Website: macys
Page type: billing-address
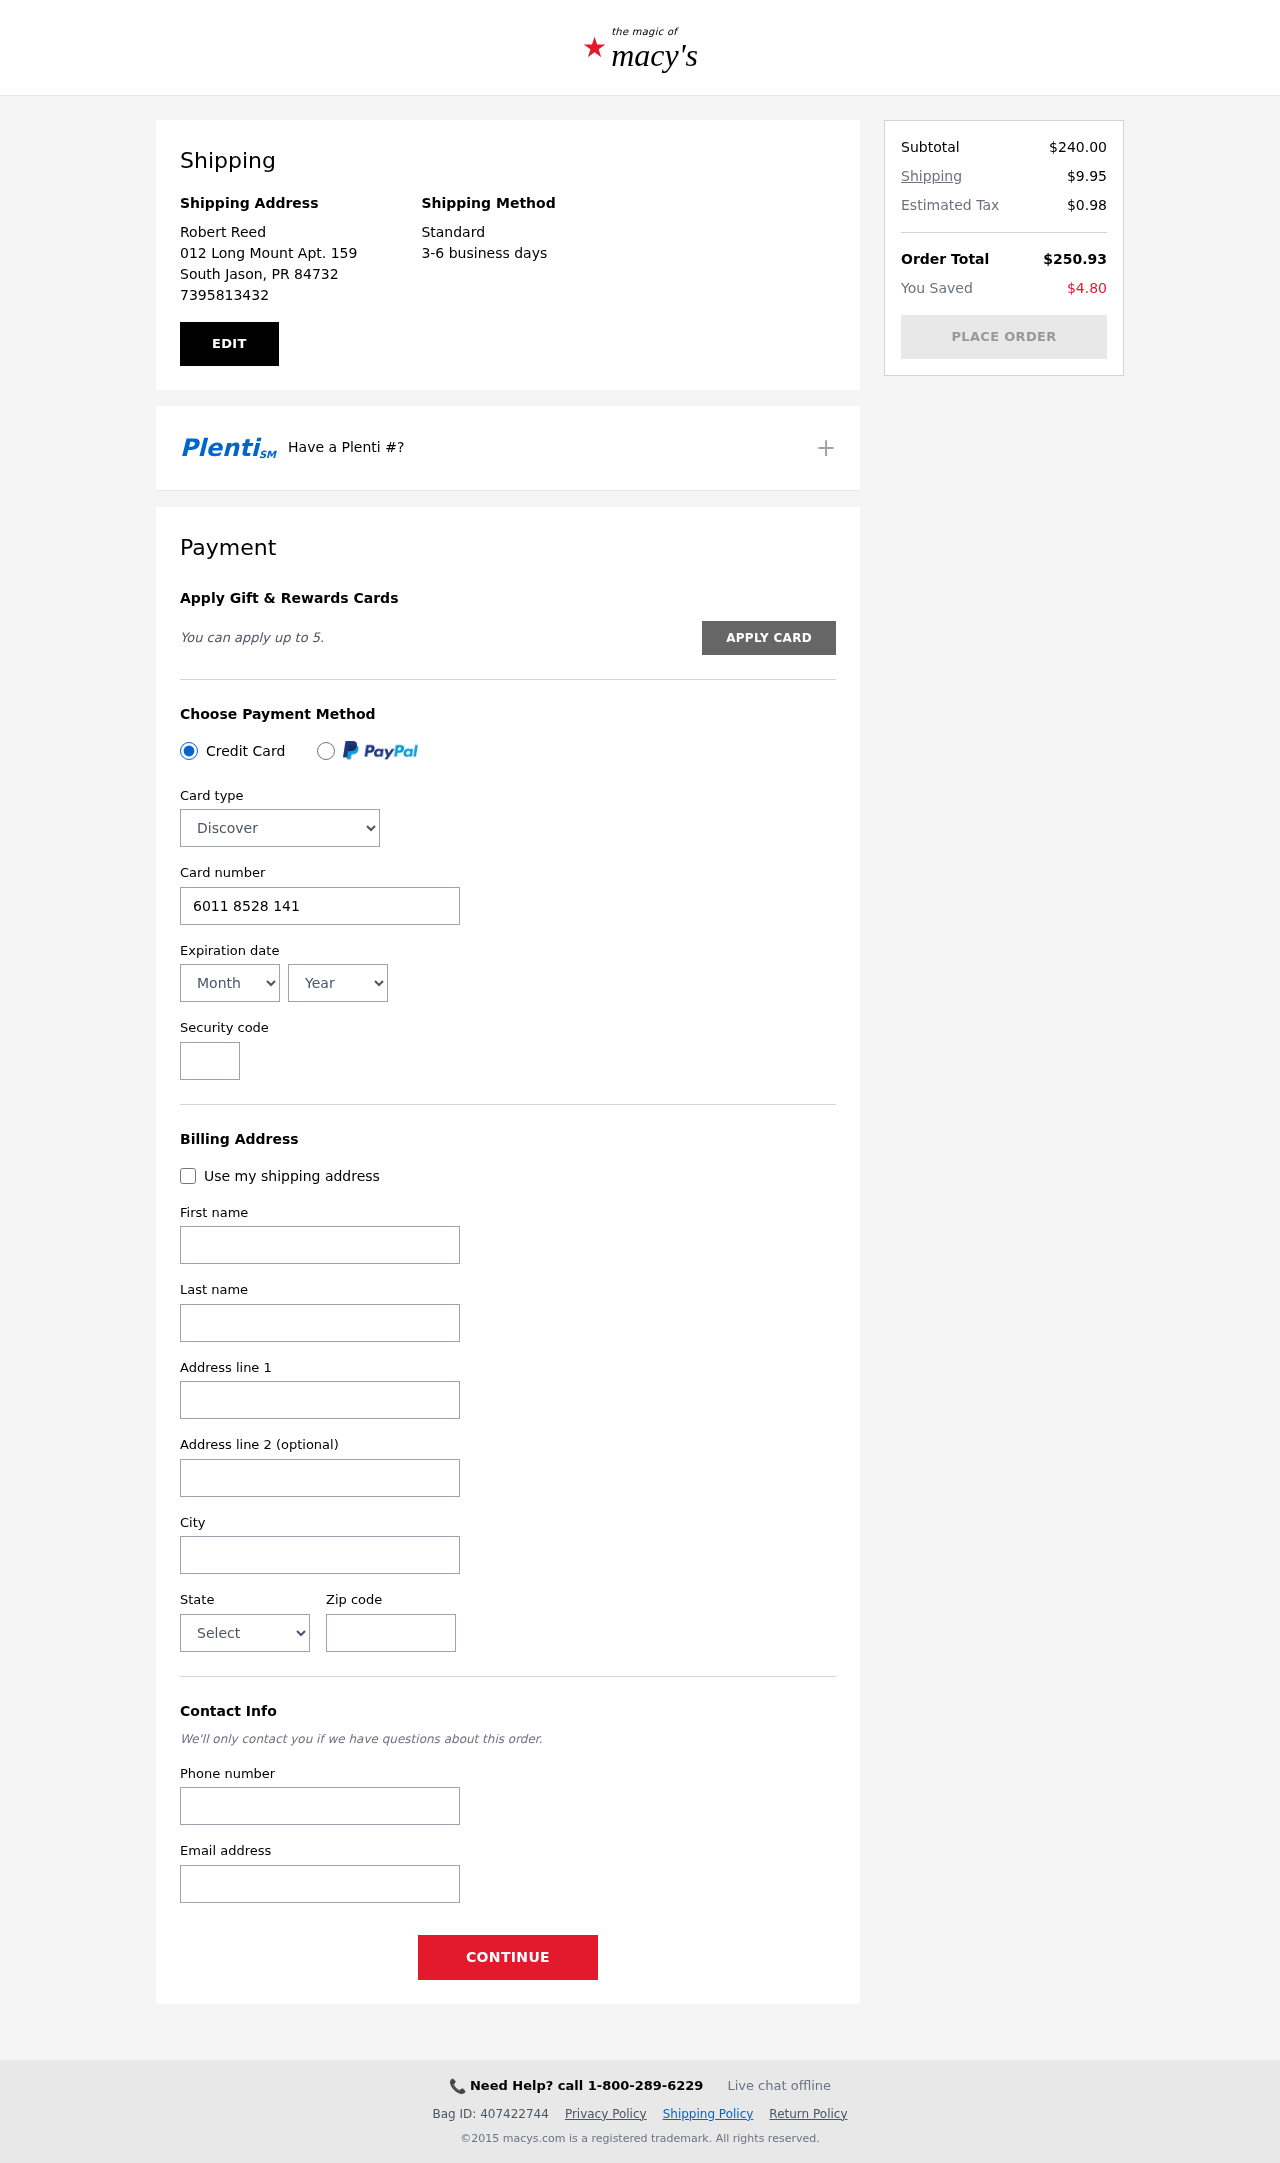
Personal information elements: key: PII_CARD_CVV
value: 841
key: PII_CARD_EXPIRY_MONTH
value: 12
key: PII_CARD_EXPIRY_YEAR
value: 30
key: PII_CARD_NUMBER
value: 6011 8528 1417 4205
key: PII_CARD_TYPE
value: Discover
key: PII_CITY
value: South Jason
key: PII_CITY_STATE_ZIP
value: South Jason, PR 84732
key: PII_EMAIL
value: robert.reed@gmail.com
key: PII_FIRSTNAME
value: Robert
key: PII_FULLNAME
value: Robert Reed
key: PII_LASTNAME
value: Reed
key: PII_PHONE
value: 7395813432
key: PII_POSTCODE
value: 84732
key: PII_STATE
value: PR
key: PII_STREET
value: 012 Long Mount Apt. 159
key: PII_STREET2
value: Suite 578
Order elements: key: ORDER_SUBTOTAL
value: $240.00
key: ORDER_SHIPPING_COST
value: $9.95
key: ORDER_TAX
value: $0.98
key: ORDER_TOTAL
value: $250.93
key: ORDER_SAVINGS
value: $4.80